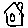
Label: house